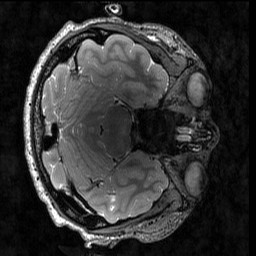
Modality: T2w
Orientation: axial
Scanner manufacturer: siemens
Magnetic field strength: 3 T
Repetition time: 3.2 s
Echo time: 0.565 s